Aerial crown-view tile of a tropical tree (Barro Colorado Island, Panama), acquired 20250818:
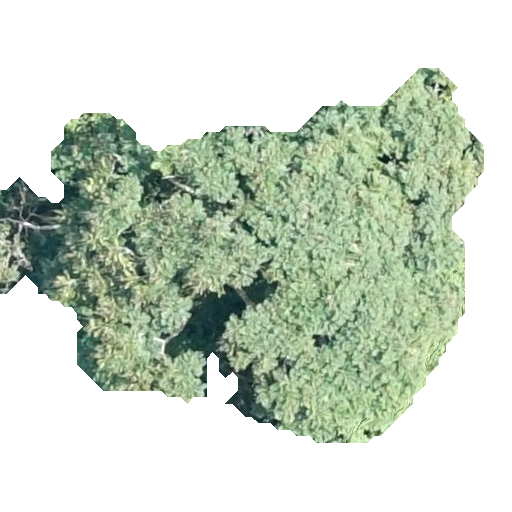
Species: Jacaranda copaia
GBIF accepted scientific name: Jacaranda copaia
Crown area: 174.623 m²